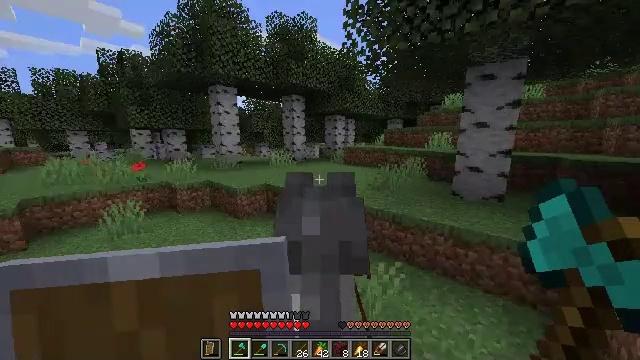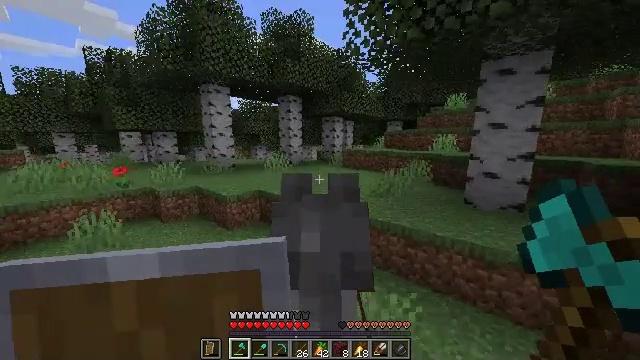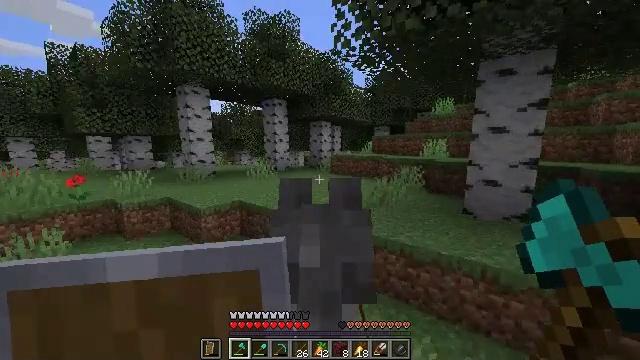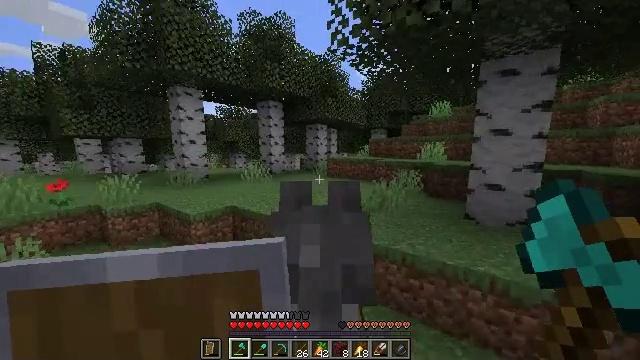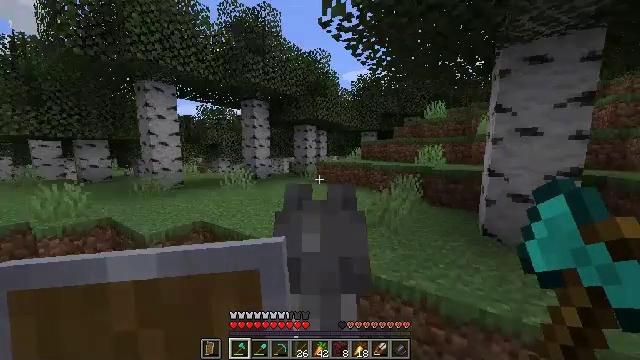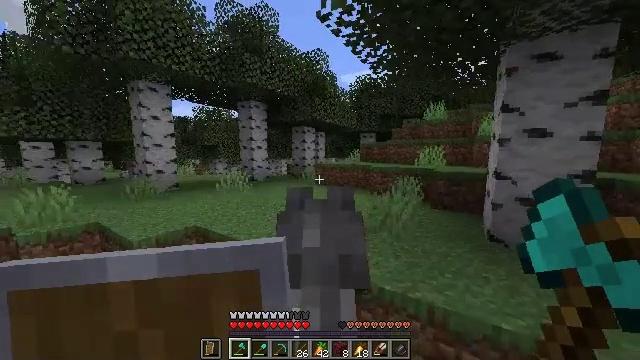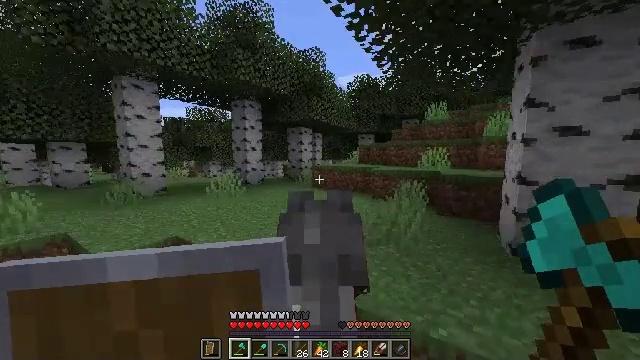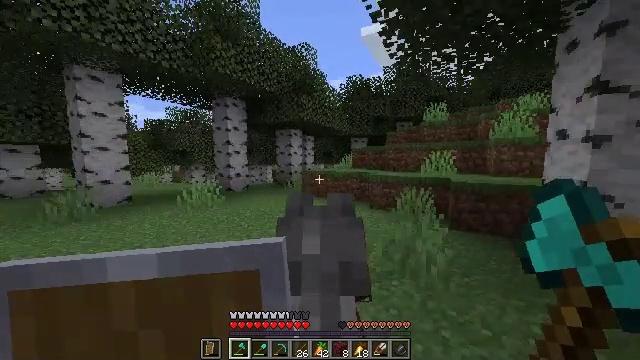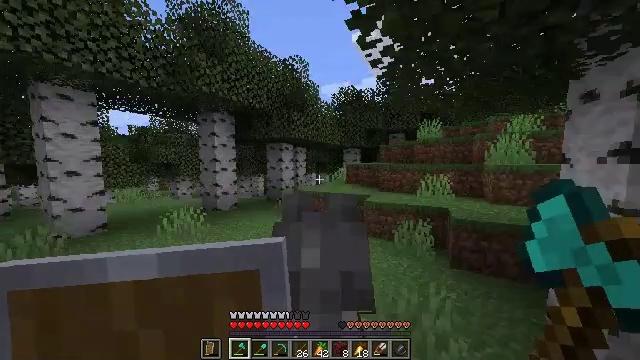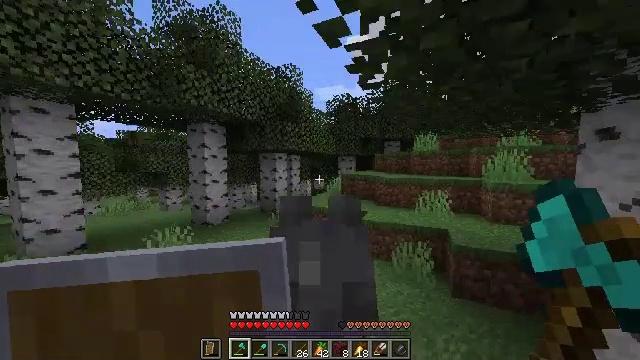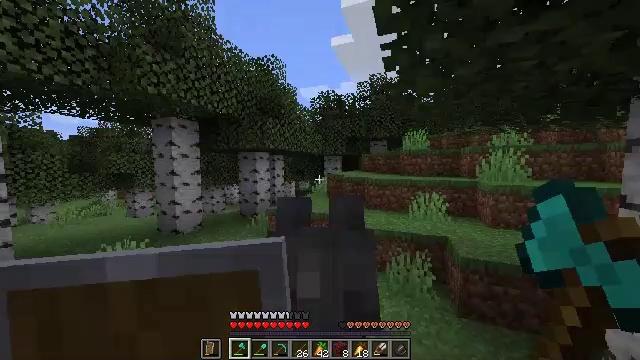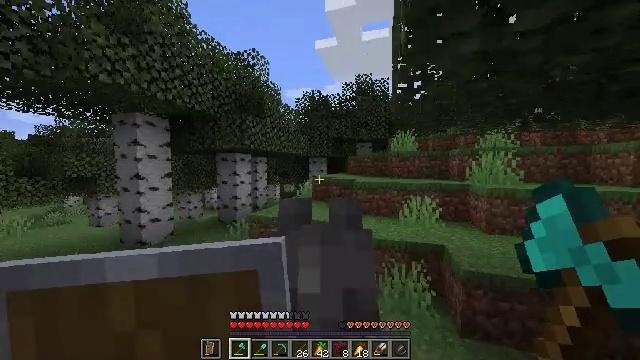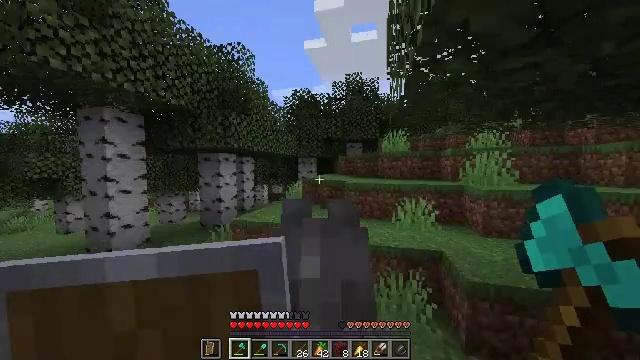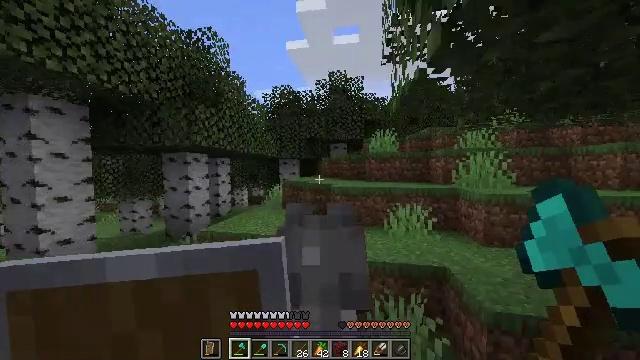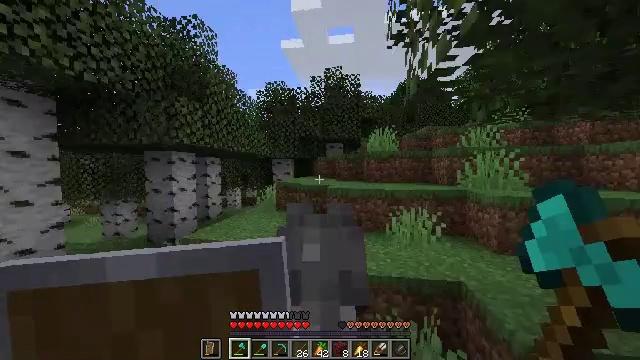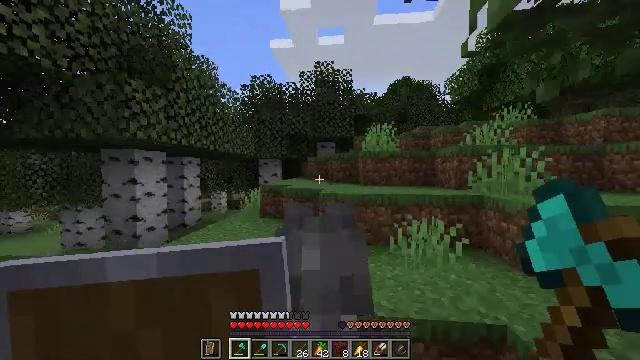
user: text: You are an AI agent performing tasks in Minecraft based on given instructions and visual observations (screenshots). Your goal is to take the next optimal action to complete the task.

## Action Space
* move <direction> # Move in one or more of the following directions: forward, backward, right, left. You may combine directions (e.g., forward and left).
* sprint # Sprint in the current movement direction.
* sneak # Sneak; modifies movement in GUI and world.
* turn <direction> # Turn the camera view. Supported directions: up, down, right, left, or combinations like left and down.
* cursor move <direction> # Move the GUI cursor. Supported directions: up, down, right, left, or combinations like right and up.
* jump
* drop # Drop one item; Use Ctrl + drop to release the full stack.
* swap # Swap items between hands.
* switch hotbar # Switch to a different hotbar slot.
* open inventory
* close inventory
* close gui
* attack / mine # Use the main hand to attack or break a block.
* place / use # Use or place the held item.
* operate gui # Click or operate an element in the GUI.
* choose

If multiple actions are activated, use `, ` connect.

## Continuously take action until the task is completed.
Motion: motion action
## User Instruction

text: Dig up some sand.
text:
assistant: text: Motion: move forward
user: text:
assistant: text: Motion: move forward, turn right and up
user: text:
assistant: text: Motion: move forward, turn right
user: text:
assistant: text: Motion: move forward, turn right
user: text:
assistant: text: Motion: move forward
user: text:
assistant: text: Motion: move forward
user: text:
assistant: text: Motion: move forward, turn right and up
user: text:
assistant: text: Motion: move forward, turn right
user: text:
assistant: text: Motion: move forward, turn right
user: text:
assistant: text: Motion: move forward, turn right
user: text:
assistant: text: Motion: move forward, turn right
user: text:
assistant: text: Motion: move forward, turn right
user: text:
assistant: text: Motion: move forward, turn right
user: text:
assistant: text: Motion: move forward
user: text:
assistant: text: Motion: move forward, turn right
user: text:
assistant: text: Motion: move forward, turn right
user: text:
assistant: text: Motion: move forward, turn right
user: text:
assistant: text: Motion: move forward, turn right
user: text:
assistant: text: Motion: move forward, turn right
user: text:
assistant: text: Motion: move forward, turn right
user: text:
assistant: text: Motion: move forward, turn right
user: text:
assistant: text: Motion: move forward, turn right
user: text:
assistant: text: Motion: move forward, turn right
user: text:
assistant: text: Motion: move forward
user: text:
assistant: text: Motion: move forward, turn right
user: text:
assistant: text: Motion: move forward, turn right
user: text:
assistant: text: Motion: move forward, turn right
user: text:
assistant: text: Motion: move forward
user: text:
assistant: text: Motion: move forward
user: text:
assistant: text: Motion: move forward